Question: This has been driving me absolutely insane ever since I started this app. Basically I have a UITableViewCell with an image and a label and I want to have another UITableViewCell with image and label of the next result right next to it in the same row.
Something like what PrettyKit does but without using that framework:

So... Let's say my database returned four results and the columns are id, text, and image. Those results would be id1, text1, image1, id2,text2, image2, id3, text3, image3, id4, text4, image4:
'''
Image1 | Image2
Text1 | Text2
Image3 | Image4
Text3 | Text4
'''
and so on.
I already have a xib with exactly that layout... and I know I can put two buttons side by side in one row... but I have no idea how to populate my image views and text views so that the data could be side by side in one row.
Any ideas?
UPDATE: Decided to give UICollectionView a shot as it seems to be the best solution for what I want to do. But ran into a bit of trouble converting my TableView to a CollectionView. <URL>
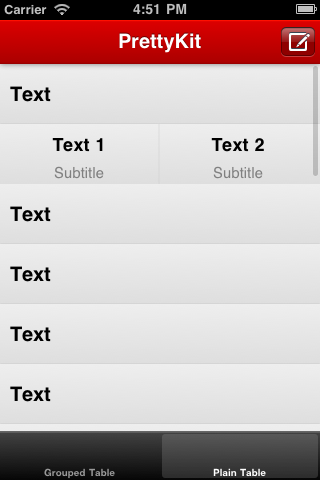
Answer: For this You can use 'UICollection view controller'.
Or If you want to use the 'Table view' then create the 'custom cell' as per your requirement.